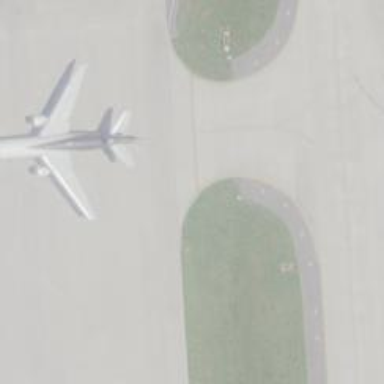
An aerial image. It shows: View of taxiway at the airport.